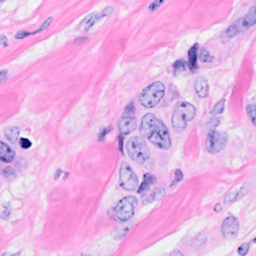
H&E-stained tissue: Breast